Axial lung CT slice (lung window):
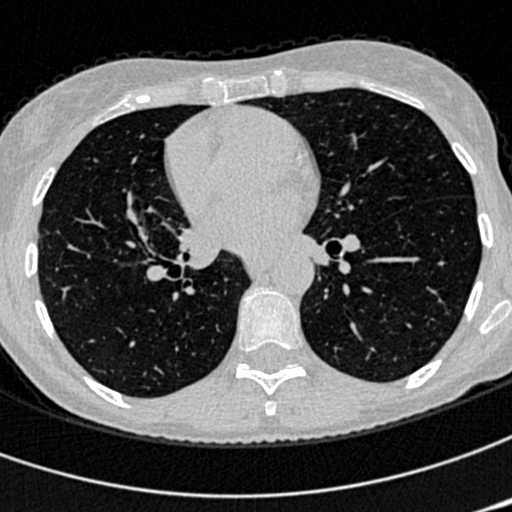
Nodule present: no